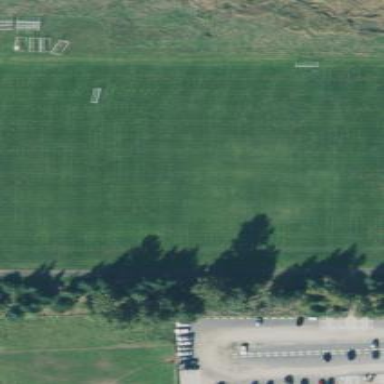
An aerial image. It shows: Grass pitch for leisure activities.